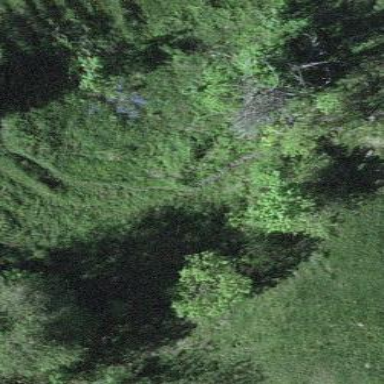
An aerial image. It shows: Forest area.